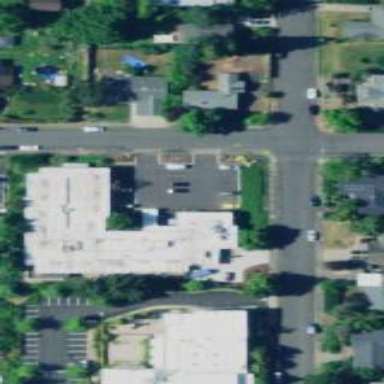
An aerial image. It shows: Clinic building offering healthcare services.